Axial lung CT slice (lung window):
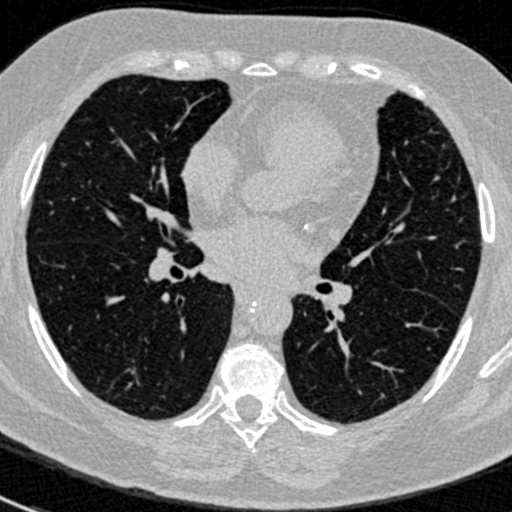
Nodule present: no